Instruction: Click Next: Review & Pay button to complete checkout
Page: extras
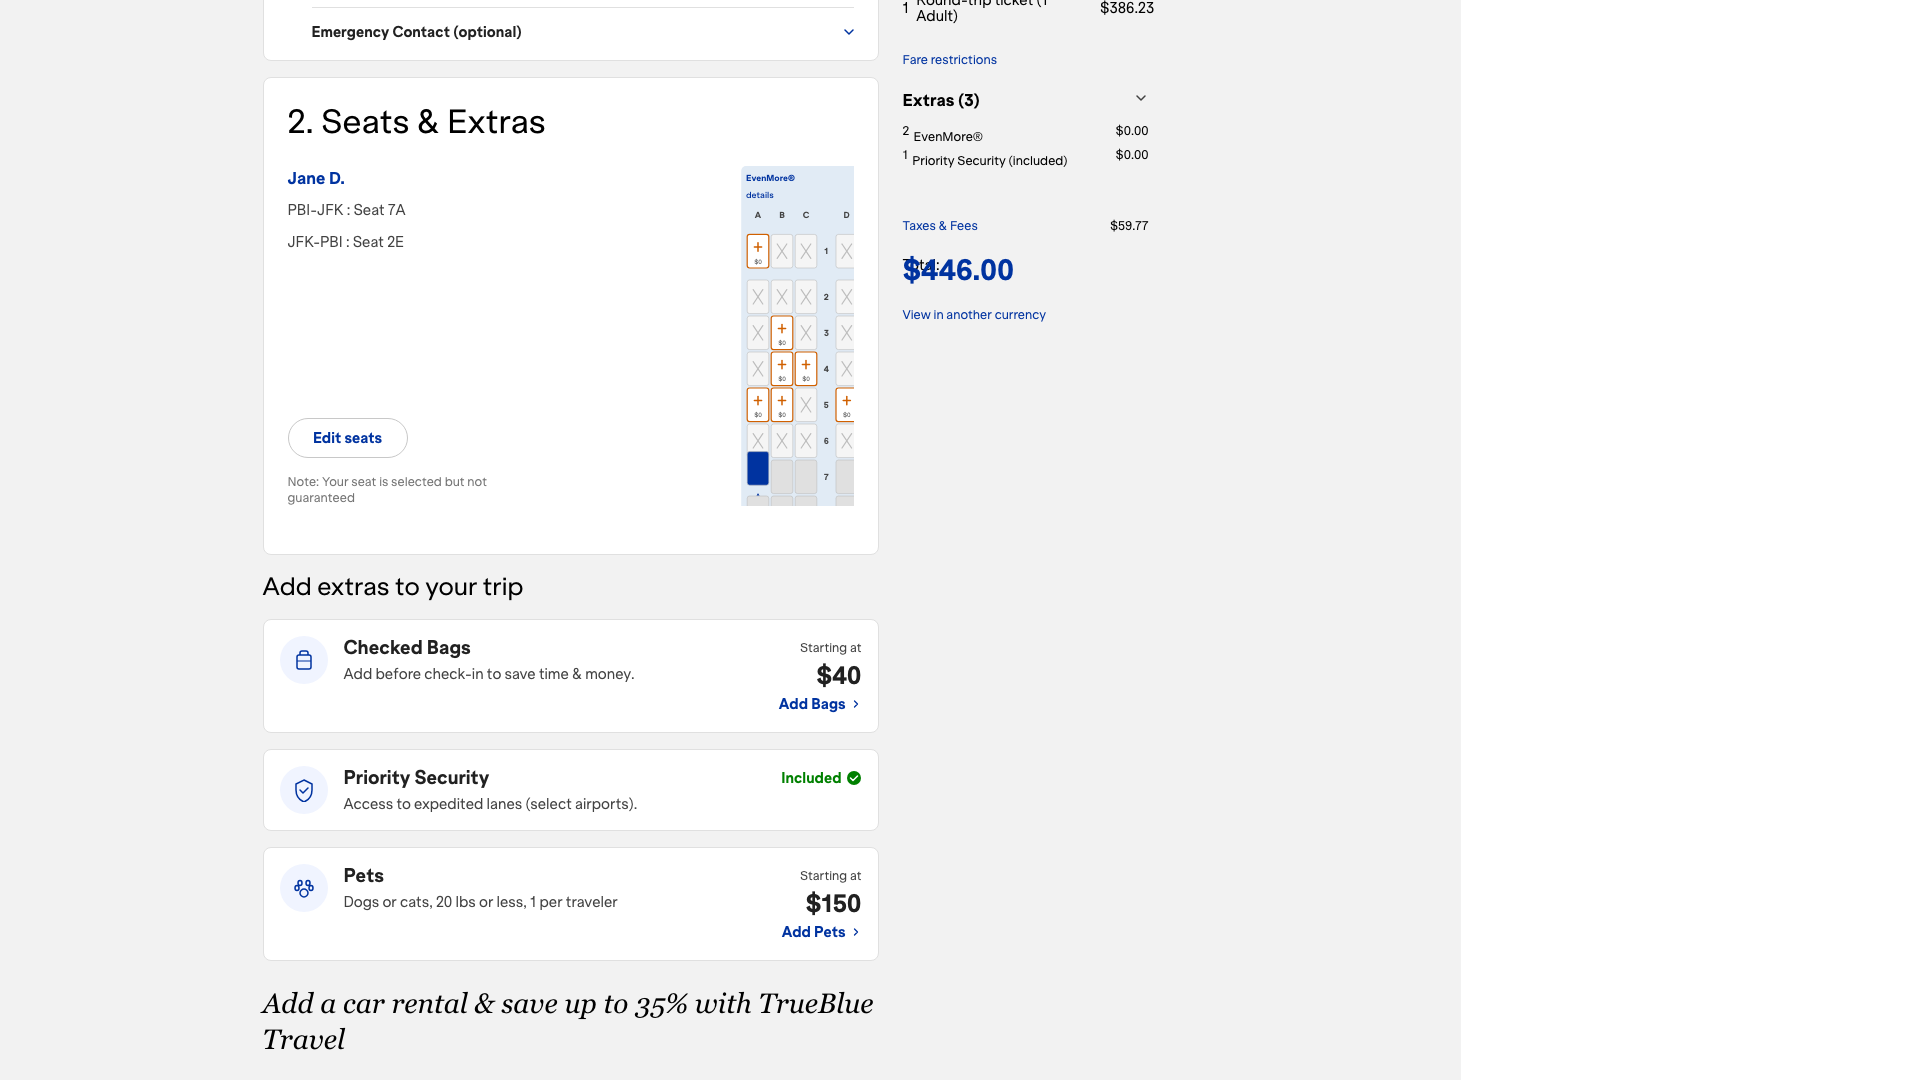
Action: click